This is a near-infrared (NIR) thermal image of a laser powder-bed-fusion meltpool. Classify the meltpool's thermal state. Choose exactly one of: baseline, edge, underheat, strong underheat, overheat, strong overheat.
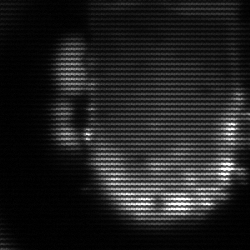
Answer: baseline